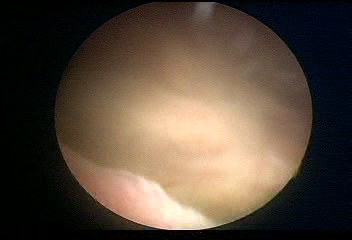
Modality: WLC
Class: Normal mucosa
Bladder cancer association: No